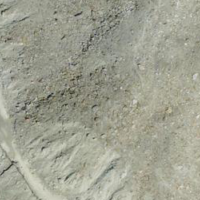
EUNIS habitat code: 48
Species observed at this site:
Scaeva pyrastri